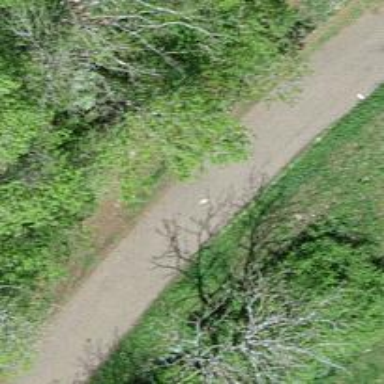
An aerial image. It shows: Paved tertiary road.